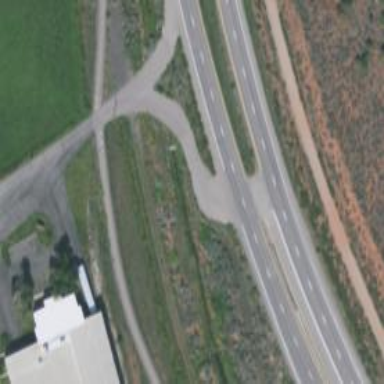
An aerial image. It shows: Smoothly paved trunk highway with grade 1 track type.